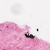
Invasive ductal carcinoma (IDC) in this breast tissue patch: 0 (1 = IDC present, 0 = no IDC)